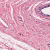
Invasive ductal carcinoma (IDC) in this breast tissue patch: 0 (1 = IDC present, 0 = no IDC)